Question: When I try to do the line below, I dont get a warning (not an error). What is this am I am doing something bad?
I am trying to cast the integer 'earningsSoFar' to a NSNumber because I want to get the '.stringValue' out of it.
I want to understand what is the warning mean here and how to do this right.
'self.tv_salaryNumber.text = (earningsSoFar as! NSNumber).stringValue'

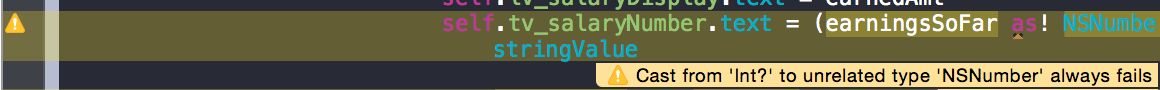
Answer: You can cast 'Int' to 'NSNumber' in this way
'''
let a:Int? = 10
let b = a! as NSNumber
'''

So,in your code,just try
'''
self.tv_salaryNumber.text = (earningsSoFar! as NSNumber).stringValue
'''
Also,as said,you can make it easier in his way